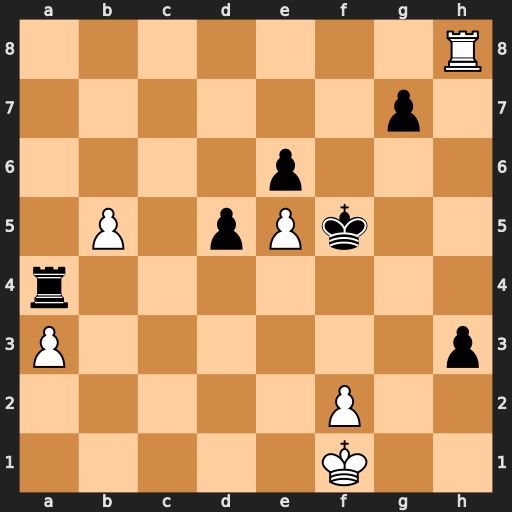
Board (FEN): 7R/6p1/4p3/1P1pPk2/r7/P6p/5P2/5K2
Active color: w
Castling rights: -
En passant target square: -
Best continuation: b6 Rxa3 b7